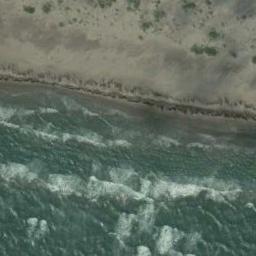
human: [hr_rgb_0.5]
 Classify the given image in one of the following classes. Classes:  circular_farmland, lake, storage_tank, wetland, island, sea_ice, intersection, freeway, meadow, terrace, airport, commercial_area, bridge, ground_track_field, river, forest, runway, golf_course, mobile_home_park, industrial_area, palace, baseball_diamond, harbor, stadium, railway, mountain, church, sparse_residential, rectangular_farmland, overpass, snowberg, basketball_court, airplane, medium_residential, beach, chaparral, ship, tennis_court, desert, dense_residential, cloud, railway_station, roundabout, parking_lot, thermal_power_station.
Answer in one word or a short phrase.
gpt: beach